Question: I have a data set that looks like this:
'''
structure(list(landings = c(116, 31, 0, 0, 0,
0, 0, 0, 0, 120, 0, 241, 9, 0, 64, 326, 142, 605, 139, 410,
212, 470, 416, 309, 1269, 474, 22, 135, 395, 464, 451, 32,
2537, 210, 299, 1522, 184, 550, 666, 429, 1372, 184, 147,
1208, 159, 951, 1000, 1100, 301, 144, 244, 0, 0, 281, 0,
0, 0, 0, 0, 0, 0, 0, 0, 42, 594, 26, 747, 436, 0, 914, 182,
8, 275, 175, 766, 130, 930, 31, 177, 123, 895, 88, 107, 0,
4, 481, 909, 511, 877, 402, 295, 336, 645, 310, 301, 398,
411, 0, 205, 293, 49, 454, 162, 138, 1171, 0, 138, 0, 111,
0, 0, 36, 78, 114, 0, 0, 134, 44, 549, 0, 378, 716, 739,
393, 203, 839, 70, 454, 132, 651, 63, 1850, 217, 403, 55,
0, 408, 43, 17, 12, 26, 2, 811, 581, 1216, 154, 1059, 89,
1862, 1310, 297, 29, 680, 0, 0, 29, 0, 0, 0, 0, 0, 0, 17,
6, 0, 0, 0, 44, 909, 0, 0, 0, 194, 0, 212, 18, 46, 44, 56,
365, 37, 0, 73, 11, 16, 19, 0, 0, 0, 23, 0, 92, 0, 216, 0,
16, 0, 80, 319, 59, 35, 929, 47, 0, 0, 356, 0, 0, 33, 0,
0, 0, 0, 0, 0, 0, 0, 0, 0, 0, 0, 0, 13, 0, 0, 91, 362, 0,
0, 0, 0, 0, 29, 0, 0, 392, 105, 0, 94, 15, 222, 34, 44, 178,
1867, 0, 224, 241, 23, 1502, 492, 168, 0, 234, 299, 453,
0, 406, 149, 0, 39, 57, 86, 0, 28, 23, 265, 0, 0, 0, 168,
31, 20, 0, 28, 78, 244, 13, 0, 99, 168, 861, 52, 649, 0,
174, 0, 0, 2462, 64, 178, 0, 61, 0, 321, 391, 33, 17, 227,
241, 248, 294, 1119, 37, 90, 0, 85, 37, 89, 0, 0, 0), Date = c(2014,
<PHONE>51, <PHONE>02, <PHONE>53, <PHONE>04,
<PHONE>55, <PHONE>06, <PHONE>57, <PHONE>08,
<PHONE>59, <PHONE>1, <PHONE>61, <PHONE>12,
<PHONE>63, <PHONE>14, <PHONE>65, <PHONE>16,
<PHONE>67, <PHONE>18, <PHONE>69, <PHONE>2,
<PHONE>71, <PHONE>22, <PHONE>73, <PHONE>24,
<PHONE>75, <PHONE>26, <PHONE>77, <PHONE>28,
<PHONE>79, <PHONE>3, <PHONE>81, <PHONE>32,
<PHONE>83, <PHONE>34, <PHONE>85, <PHONE>36,
<PHONE>87, <PHONE>38, <PHONE>89, <PHONE>4,
<PHONE>91, <PHONE>42, <PHONE>93, <PHONE>44,
<PHONE>95, <PHONE>46, <PHONE>97, <PHONE>48,
<PHONE>99, <PHONE>5, <PHONE>01, <PHONE>52,
<PHONE>03, <PHONE>54, <PHONE>05, <PHONE>56,
<PHONE>07, <PHONE>58, <PHONE>09, <PHONE>6,
<PHONE>11, <PHONE>62, <PHONE>13, <PHONE>64,
<PHONE>15, <PHONE>66, <PHONE>16, <PHONE>67,
<PHONE>18, <PHONE>69, <PHONE>2, <PHONE>71,
<PHONE>22, <PHONE>73, <PHONE>24, <PHONE>75,
<PHONE>26, <PHONE>77, <PHONE>28, <PHONE>79,
<PHONE>3, <PHONE>81, <PHONE>32, <PHONE>83,
<PHONE>34, <PHONE>85, <PHONE>36, <PHONE>87,
<PHONE>38, <PHONE>89, <PHONE>4, <PHONE>91,
<PHONE>42, <PHONE>93, <PHONE>44, <PHONE>95,
<PHONE>46, <PHONE>97, <PHONE>48, <PHONE>99,
<PHONE>5, <PHONE>01, <PHONE>52, <PHONE>03,
<PHONE>54, <PHONE>05, <PHONE>56, <PHONE>07,
<PHONE>58, <PHONE>09, <PHONE>6, <PHONE>11,
<PHONE>62, <PHONE>13, <PHONE>64, <PHONE>15,
<PHONE>66, <PHONE>17, <PHONE>68, <PHONE>19,
<PHONE>7, <PHONE>21, <PHONE>72, <PHONE>23,
<PHONE>74, <PHONE>25, <PHONE>76, <PHONE>27,
<PHONE>78, <PHONE>29, <PHONE>8, <PHONE>31,
<PHONE>82, <PHONE>33, <PHONE>84, <PHONE>35,
<PHONE>86, <PHONE>37, <PHONE>88, <PHONE>39,
<PHONE>9, <PHONE>41, <PHONE>92, <PHONE>43,
<PHONE>94, <PHONE>45, <PHONE>96, <PHONE>47,
<PHONE>98, <PHONE>49, <PHONE>, <PHONE>51,
<PHONE>02, <PHONE>53, <PHONE>04, <PHONE>55,
<PHONE>06, <PHONE>57, <PHONE>08, <PHONE>59,
<PHONE>1, <PHONE>61, <PHONE>12, <PHONE>63,
<PHONE>14, <PHONE>65, <PHONE>16, <PHONE>67,
<PHONE>18, <PHONE>69, <PHONE>2, <PHONE>71,
<PHONE>22, <PHONE>73, <PHONE>24, <PHONE>75,
<PHONE>26, <PHONE>77, <PHONE>28, <PHONE>79,
<PHONE>3, <PHONE>81, <PHONE>32, <PHONE>83,
<PHONE>34, <PHONE>85, <PHONE>36, <PHONE>87,
<PHONE>38, <PHONE>89, <PHONE>4, <PHONE>91,
<PHONE>42, <PHONE>93, <PHONE>44, <PHONE>95,
<PHONE>46, <PHONE>97, <PHONE>48, <PHONE>99,
<PHONE>49, <PHONE>, <PHONE>51, <PHONE>02,
<PHONE>53, <PHONE>04, <PHONE>55, <PHONE>06,
<PHONE>57, <PHONE>08, <PHONE>59, <PHONE>1,
<PHONE>61, <PHONE>63, <PHONE>14, <PHONE>65,
<PHONE>16, <PHONE>67, <PHONE>18, <PHONE>69,
<PHONE>2, <PHONE>71, <PHONE>22, <PHONE>73,
<PHONE>24, <PHONE>75, <PHONE>26, <PHONE>77,
<PHONE>28, <PHONE>79, <PHONE>3, <PHONE>81,
<PHONE>32, <PHONE>83, <PHONE>34, <PHONE>85,
<PHONE>36, <PHONE>87, <PHONE>38, <PHONE>89,
<PHONE>4, <PHONE>91, <PHONE>42, <PHONE>93,
<PHONE>44, <PHONE>95, <PHONE>46, <PHONE>97,
<PHONE>48, <PHONE>99, <PHONE>5, <PHONE>01,
<PHONE>52, <PHONE>03, <PHONE>54, <PHONE>05,
<PHONE>56, <PHONE>07, <PHONE>58, <PHONE>09,
<PHONE>6, <PHONE>11, <PHONE>62, <PHONE>13,
<PHONE>64, <PHONE>15, <PHONE>66, <PHONE>17,
<PHONE>68, <PHONE>19, <PHONE>7, <PHONE>21,
<PHONE>72, <PHONE>23, <PHONE>74, <PHONE>25,
<PHONE>76, <PHONE>27, <PHONE>78, <PHONE>29,
<PHONE>8, <PHONE>31, <PHONE>82, <PHONE>33,
<PHONE>84, <PHONE>35, <PHONE>86, <PHONE>37,
<PHONE>88, <PHONE>39, <PHONE>9, <PHONE>41,
<PHONE>92, <PHONE>43, <PHONE>94, <PHONE>45,
<PHONE>96, <PHONE>47, <PHONE>98, <PHONE>49,
<PHONE>, <PHONE>51, <PHONE>02, <PHONE>53,
<PHONE>04, <PHONE>55, <PHONE>06, <PHONE>57,
<PHONE>08, <PHONE>59, <PHONE>1))
'''
I am running a GAM that looks like this:
'''
gam1<-gam(landings~s(Date))
'''
I am using draw to plot my data:
'''
draw(gam1)
'''

I have been looking to figure out what the uncertainty is measured by in draw() with no success. Is this a 95% confidence interval or standard error that is used to plot the uncertainty in this plot?
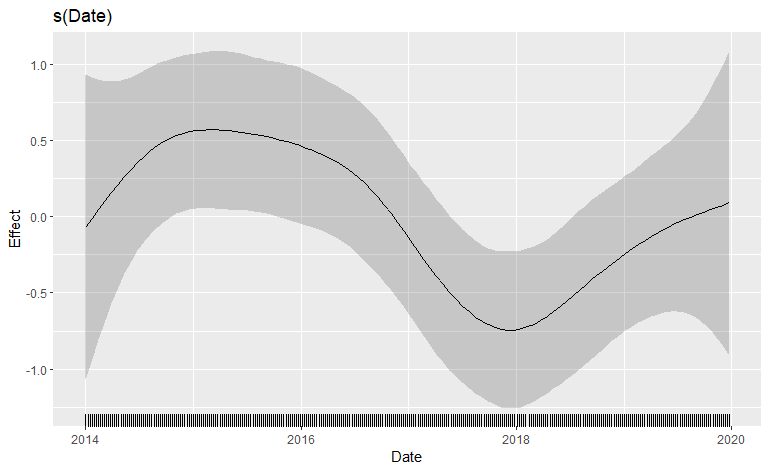
Answer: It's an approximate 95% credible interval (drawn at 2 * the standard error of the smooth), the same as you'd get from 'mgcv:::plot.gam()'.
I should make this clearer, and allow users to control what coverage they want for the interval, in the package.